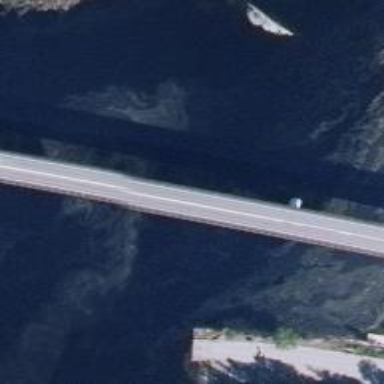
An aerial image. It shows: Secondary road on asphalt bridge with beam structure.